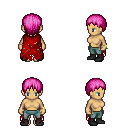
a pixel art fantasy rpg character, female body template, human, tanned skin, red tattered cape, teal pants, pink plain hairstyle, bracelets, black shoes, four views (front, back, left, right), 2x2 character sprite sheet, small pixel art, hard edges, no anti-aliasing